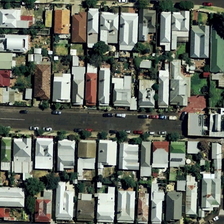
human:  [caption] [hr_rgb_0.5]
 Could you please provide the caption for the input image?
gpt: many buildings and some green trees are in a dense residential area .

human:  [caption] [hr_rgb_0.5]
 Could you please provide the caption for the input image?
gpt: many buildings and some green trees are in a dense residential area .

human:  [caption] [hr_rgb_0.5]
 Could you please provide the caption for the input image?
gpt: the residential buildings on both sides of the road are neatly arranged .

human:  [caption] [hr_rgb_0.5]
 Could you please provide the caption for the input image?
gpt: the road extending in all directions, automobile running in above .

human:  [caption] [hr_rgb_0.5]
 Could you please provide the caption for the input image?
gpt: the residential buildings on both sides of the road are neatly arranged .